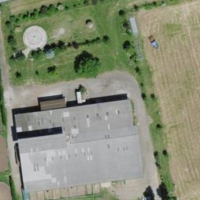
EUNIS habitat code: 57
Species observed at this site:
Cornus sanguinea